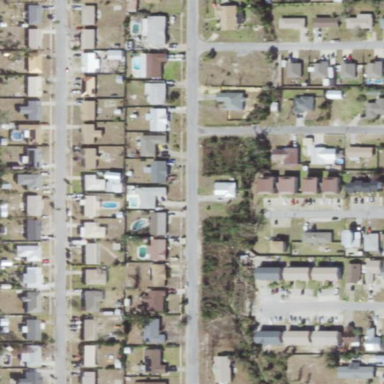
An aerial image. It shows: Single-family residential area.